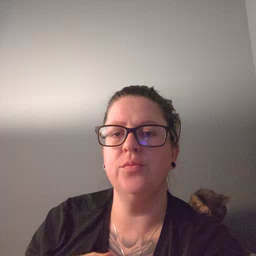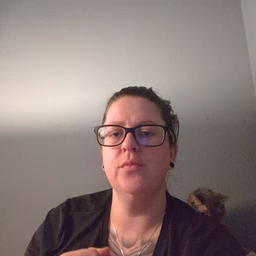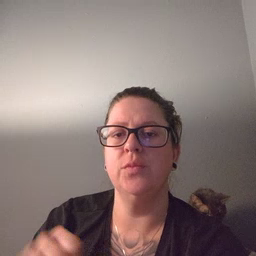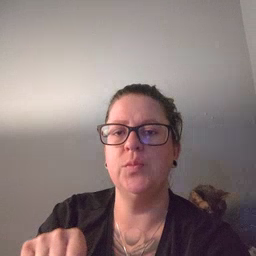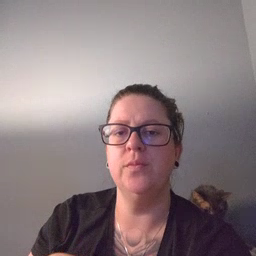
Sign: shoe